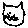
Label: cat